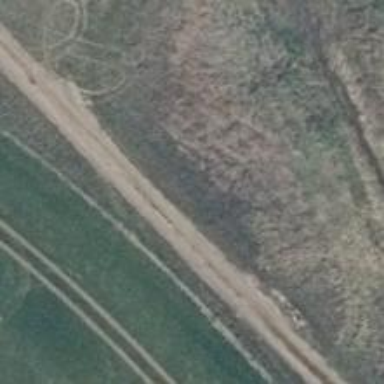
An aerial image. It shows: Sandy track with grade4 tracktype.